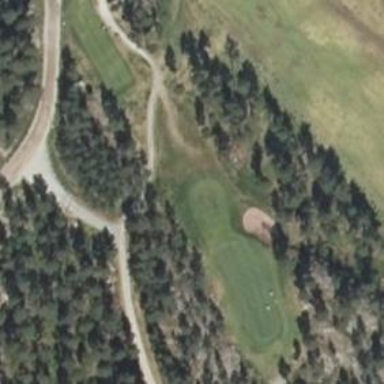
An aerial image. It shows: Golf fairway surrounded by grass.